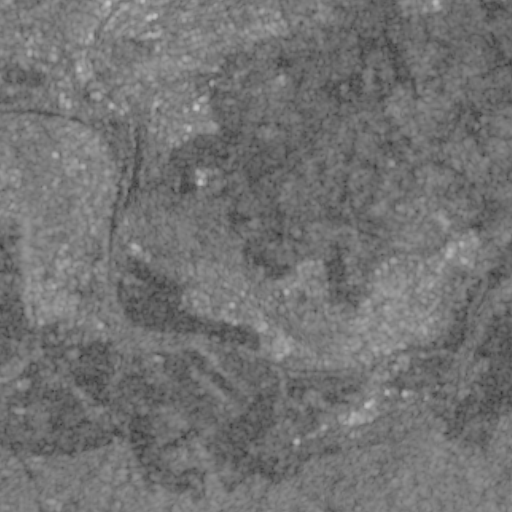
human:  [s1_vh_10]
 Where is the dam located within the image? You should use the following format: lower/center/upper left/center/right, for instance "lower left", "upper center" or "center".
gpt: The dam is located in the lower center of the image.
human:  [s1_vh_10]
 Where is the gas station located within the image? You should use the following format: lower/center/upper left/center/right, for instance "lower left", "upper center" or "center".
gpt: The gas station is located in the upper left of the image.
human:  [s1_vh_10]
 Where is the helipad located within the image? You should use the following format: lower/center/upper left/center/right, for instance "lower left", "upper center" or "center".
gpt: The helipad is located in the upper center of the image.
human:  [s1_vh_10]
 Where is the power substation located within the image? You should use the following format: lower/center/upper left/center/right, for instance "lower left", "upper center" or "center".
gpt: The power substation is located in the upper center of the image.
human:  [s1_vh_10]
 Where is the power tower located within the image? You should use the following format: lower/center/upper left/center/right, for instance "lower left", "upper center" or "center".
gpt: The power tower is located in the lower left of the image.
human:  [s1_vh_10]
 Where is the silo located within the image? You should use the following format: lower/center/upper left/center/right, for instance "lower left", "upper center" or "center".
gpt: The silo is located in the center right of the image.
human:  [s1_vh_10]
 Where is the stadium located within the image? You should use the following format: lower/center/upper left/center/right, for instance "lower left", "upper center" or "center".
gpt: The stadium is located in the upper left of the image.
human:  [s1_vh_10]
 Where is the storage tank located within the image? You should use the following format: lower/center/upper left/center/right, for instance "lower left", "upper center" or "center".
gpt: The storage tank is located in the center right of the image.
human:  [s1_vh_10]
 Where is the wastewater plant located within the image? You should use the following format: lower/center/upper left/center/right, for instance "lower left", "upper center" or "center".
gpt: The wastewater plant is located in the center right of the image.
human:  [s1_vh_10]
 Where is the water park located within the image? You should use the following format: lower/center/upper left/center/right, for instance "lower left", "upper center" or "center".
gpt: The water park is located in the upper left of the image.
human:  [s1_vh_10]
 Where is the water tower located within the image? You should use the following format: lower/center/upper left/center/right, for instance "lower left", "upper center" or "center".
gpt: The water tower is located in the upper center of the image.
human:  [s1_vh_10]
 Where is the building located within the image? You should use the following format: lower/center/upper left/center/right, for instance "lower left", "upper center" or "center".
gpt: There is no building in the image.

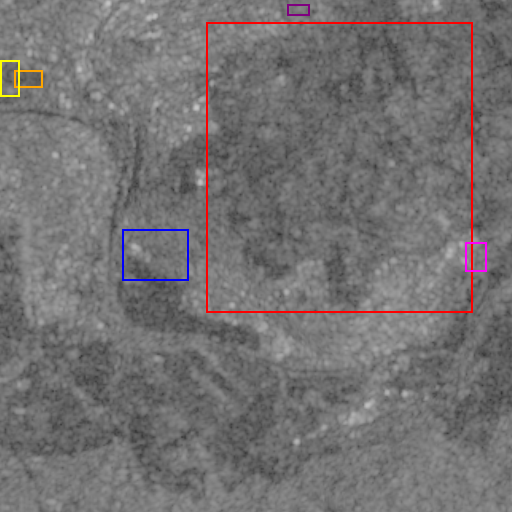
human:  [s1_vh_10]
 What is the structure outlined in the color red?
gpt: The structure outlined in red is a crop field.
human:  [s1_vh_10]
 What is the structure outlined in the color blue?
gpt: The structure outlined in blue is a park.
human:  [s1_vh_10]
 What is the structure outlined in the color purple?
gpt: The structure outlined in purple is a parking lot.
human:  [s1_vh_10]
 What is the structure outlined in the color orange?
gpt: The structure outlined in orange is a stadium.
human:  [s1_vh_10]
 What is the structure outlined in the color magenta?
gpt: The structure outlined in magenta is a wastewater plant.
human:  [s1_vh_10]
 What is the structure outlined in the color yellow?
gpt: The structure outlined in yellow is a water park.
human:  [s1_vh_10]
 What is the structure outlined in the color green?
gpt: There is no green outline.